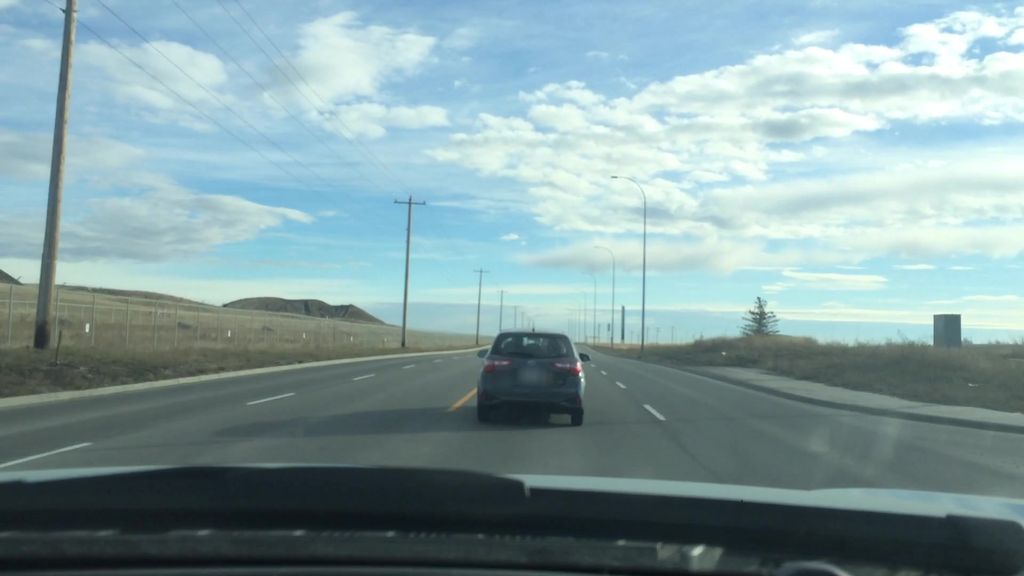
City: calgary